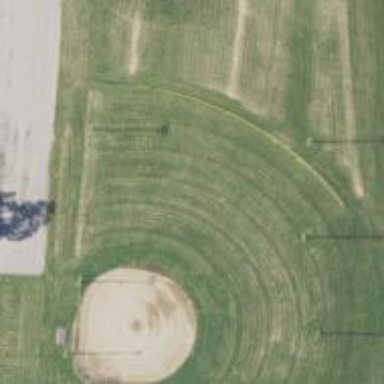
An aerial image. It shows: Baseball pitch for leisure land.